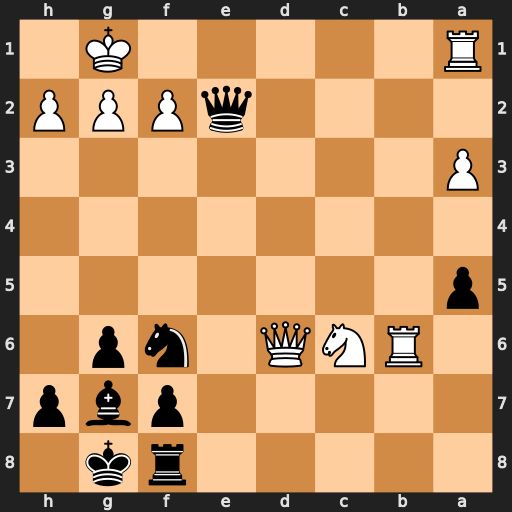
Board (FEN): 5rk1/5pbp/1RNQ1np1/p7/8/P7/4qPPP/R5K1
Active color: b
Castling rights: -
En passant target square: -
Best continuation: Ne4 Qf4 Bxa1